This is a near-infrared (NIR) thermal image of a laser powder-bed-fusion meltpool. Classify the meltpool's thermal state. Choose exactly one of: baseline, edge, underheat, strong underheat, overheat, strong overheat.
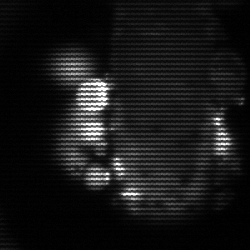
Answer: strong underheat